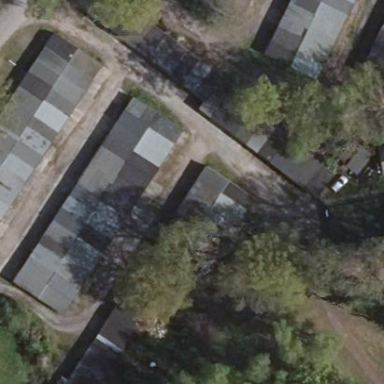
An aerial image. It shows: Group of garages.